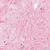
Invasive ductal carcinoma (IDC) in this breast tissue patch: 0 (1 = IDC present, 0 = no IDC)